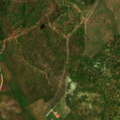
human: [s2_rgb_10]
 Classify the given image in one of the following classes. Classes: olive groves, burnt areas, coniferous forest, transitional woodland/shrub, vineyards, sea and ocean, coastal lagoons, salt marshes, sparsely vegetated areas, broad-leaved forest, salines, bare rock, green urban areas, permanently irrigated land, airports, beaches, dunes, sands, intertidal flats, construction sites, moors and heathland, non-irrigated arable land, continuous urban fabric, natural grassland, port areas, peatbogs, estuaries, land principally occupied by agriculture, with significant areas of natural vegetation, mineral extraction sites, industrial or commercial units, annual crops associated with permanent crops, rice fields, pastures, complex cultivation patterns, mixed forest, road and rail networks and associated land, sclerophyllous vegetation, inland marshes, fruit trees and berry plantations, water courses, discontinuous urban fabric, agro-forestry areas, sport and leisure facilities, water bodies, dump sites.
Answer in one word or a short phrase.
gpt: continuous urban fabric